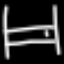
Label: bed